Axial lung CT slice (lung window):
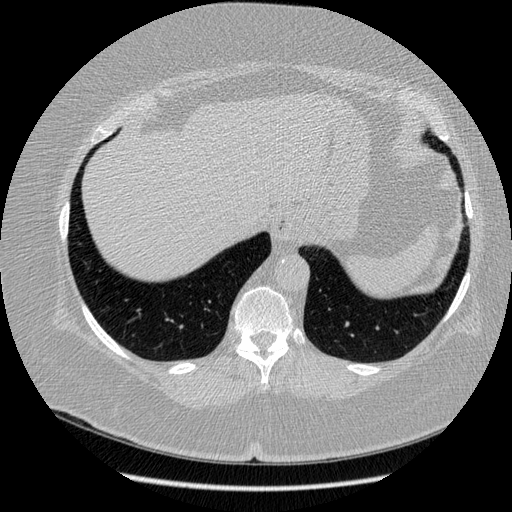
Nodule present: no